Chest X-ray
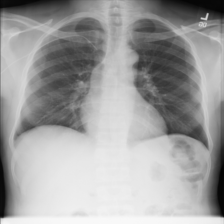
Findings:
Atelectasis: negative
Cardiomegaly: negative
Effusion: negative
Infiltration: negative
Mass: negative
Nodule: negative
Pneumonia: negative
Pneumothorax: negative
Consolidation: negative
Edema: negative
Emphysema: negative
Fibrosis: negative
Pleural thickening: negative
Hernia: negative